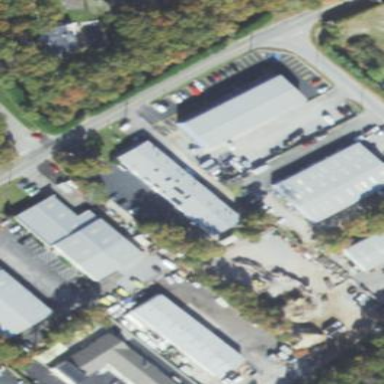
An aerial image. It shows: Commercial building.